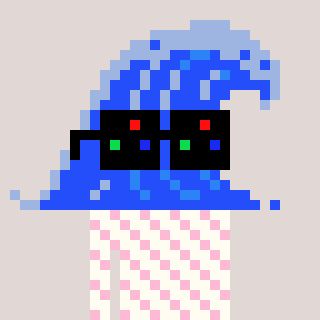
a pixel art character with square black sunglasses, a wave-shaped head and a grayscale-colored body on a warm background